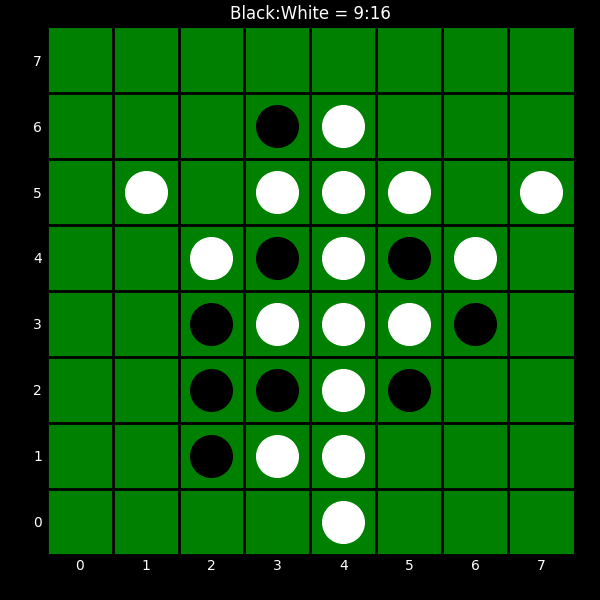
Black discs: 9
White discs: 16